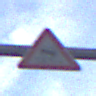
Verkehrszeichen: SchleuderOderRutschgefahr
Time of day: SunriseSunset
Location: Outdoor (Urban)
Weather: PartlyCloudy
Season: NotSpecified
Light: Natural